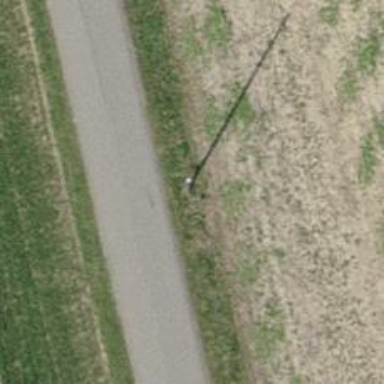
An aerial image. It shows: Straight power pole with straight line management system.